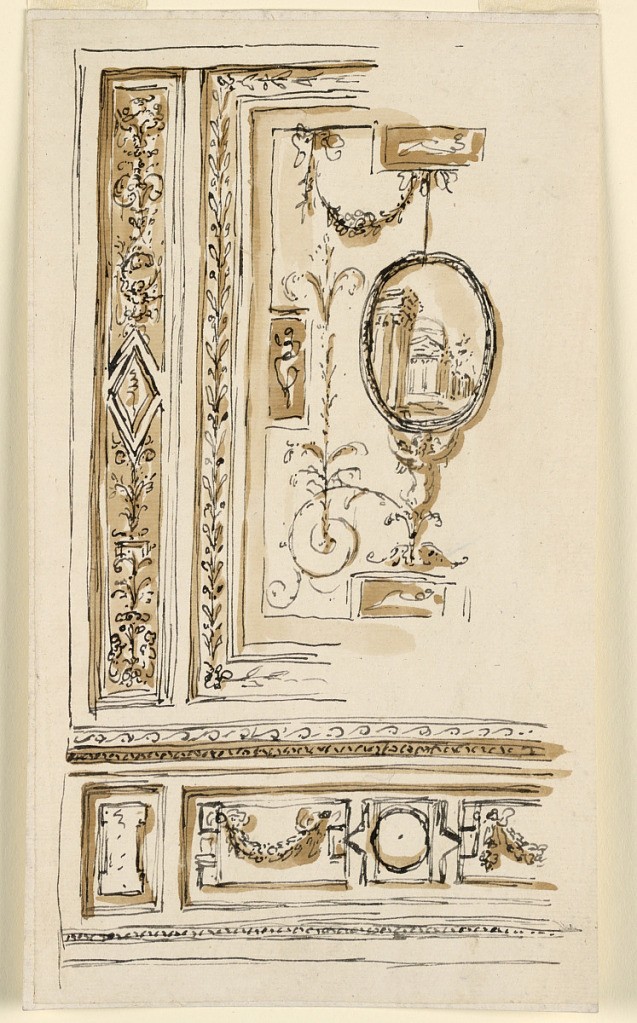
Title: Design for Wall Decoration
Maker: Giuseppe Barberi, Italian, 1746–1809
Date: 1746–1809
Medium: Pen and brown ink, brush and brown wash on off-white laid paper, lined
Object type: Drawing
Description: Design for Wall Decoration.